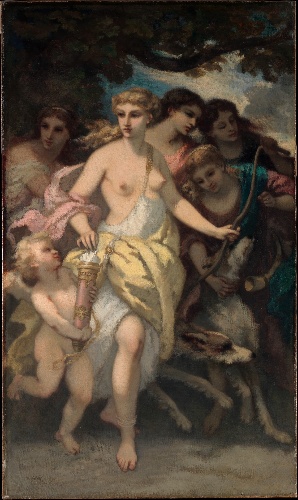
Title: Diana
Artist: Narcisse-Virgile Diaz de la Peña
Artist bio: French, Bordeaux 1808–1876 Menton
Date: 1849
Object type: Painting
Classification: Paintings
Medium: Oil on canvas
Dimensions: 46 1/2 x 27 3/4 in. (118.1 x 70.5 cm)
Department: European Paintings
Credit line: Bequest of Collis P. Huntington, 1900
Accession year: 1925
Repository: Metropolitan Museum of Art, New York, NY
Tags: Women|Female Nudes|Diana|Dogs